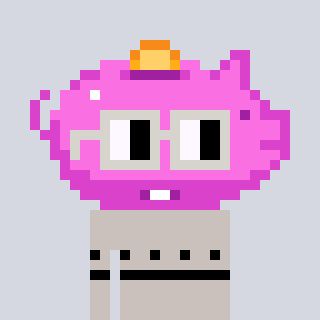
a pixel art character with square light gray glasses, a piggybank-shaped head and a foggrey-colored body on a cool background